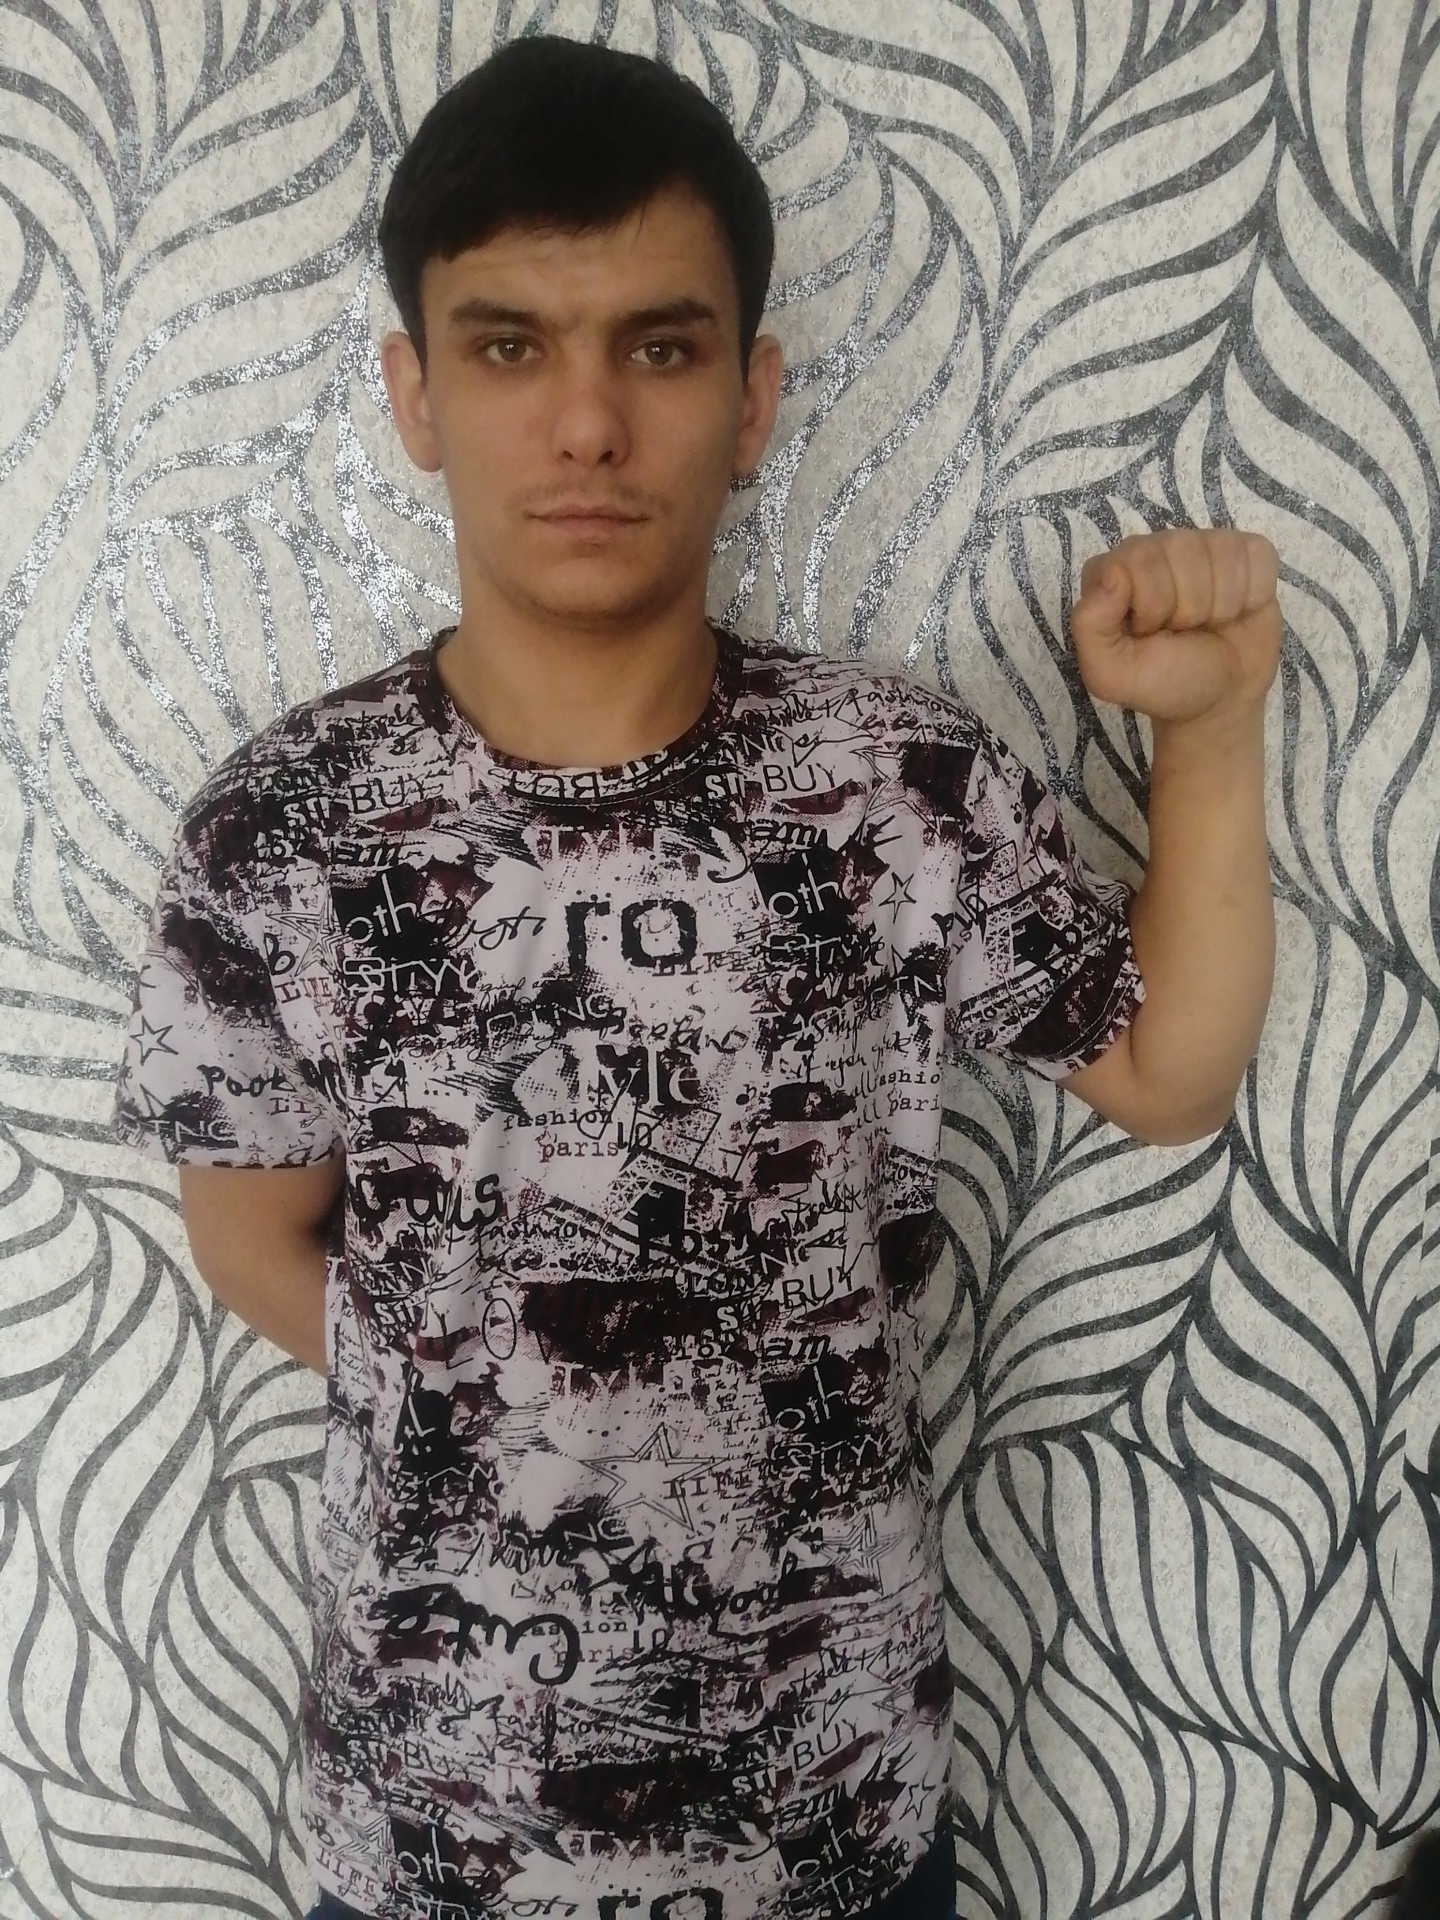
Label: clear